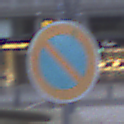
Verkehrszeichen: EingeschraenktesHalteverbot
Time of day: SunriseSunset
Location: Outdoor (Urban)
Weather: PartlyCloudy
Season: NotSpecified
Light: Natural